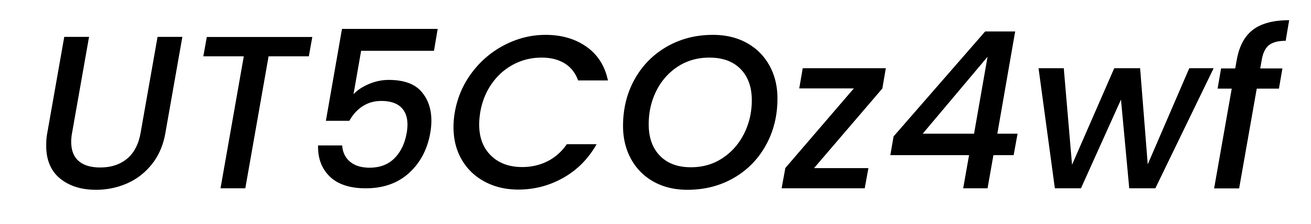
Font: Poppins-MediumItalic